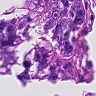
Metastatic tissue present: yes